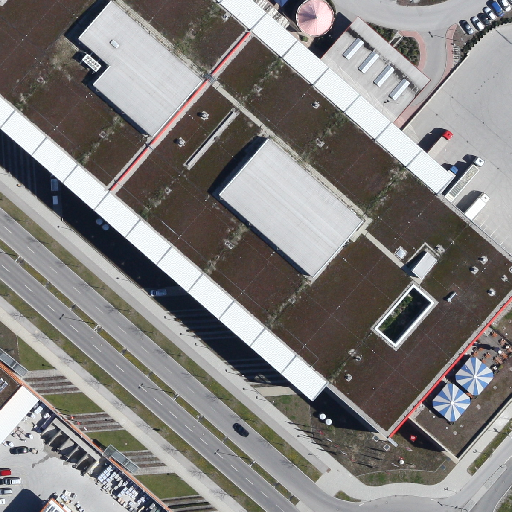
Referring expression: road marking